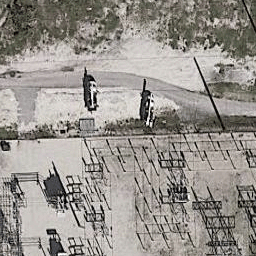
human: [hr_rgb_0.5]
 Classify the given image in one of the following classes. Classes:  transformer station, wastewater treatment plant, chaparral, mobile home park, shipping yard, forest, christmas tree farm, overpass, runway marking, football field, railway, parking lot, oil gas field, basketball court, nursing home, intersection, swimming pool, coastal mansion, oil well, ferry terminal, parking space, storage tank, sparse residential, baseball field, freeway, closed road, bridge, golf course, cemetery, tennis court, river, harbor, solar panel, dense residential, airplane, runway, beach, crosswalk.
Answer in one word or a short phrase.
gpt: transformer station